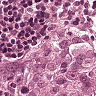
Metastatic tissue present: yes